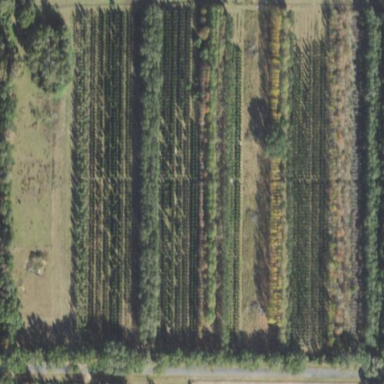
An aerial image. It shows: Plant nursery cultivating trees.